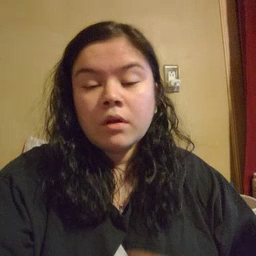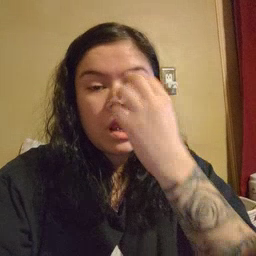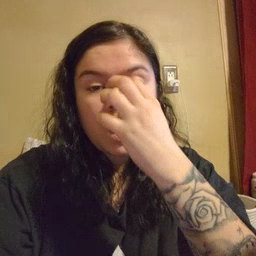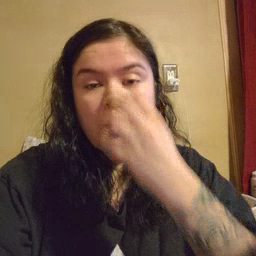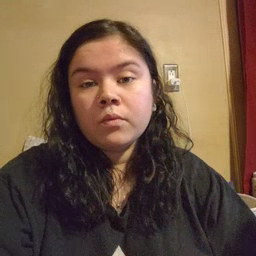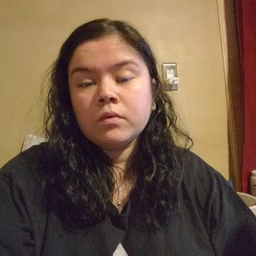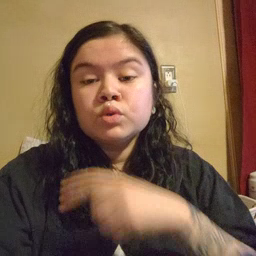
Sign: clown